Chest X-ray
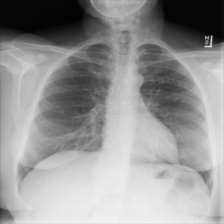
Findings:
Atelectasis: negative
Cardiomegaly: negative
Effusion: negative
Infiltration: negative
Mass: negative
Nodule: negative
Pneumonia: negative
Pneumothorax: negative
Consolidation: negative
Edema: negative
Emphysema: negative
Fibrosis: negative
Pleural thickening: negative
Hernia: negative